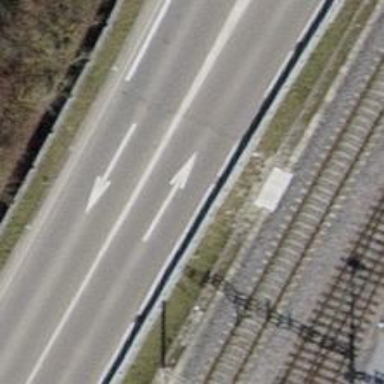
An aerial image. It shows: Motorroad with trunk link.